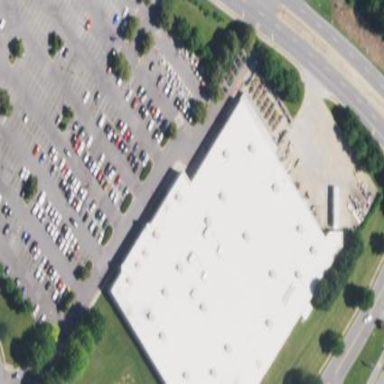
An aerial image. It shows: Retail building that houses department store.